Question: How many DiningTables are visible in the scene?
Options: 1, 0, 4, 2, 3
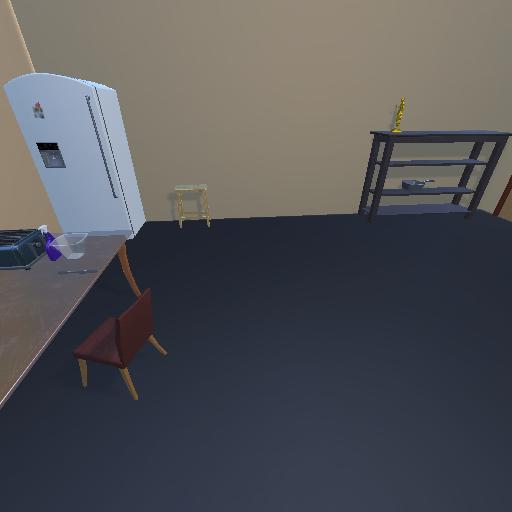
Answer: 1